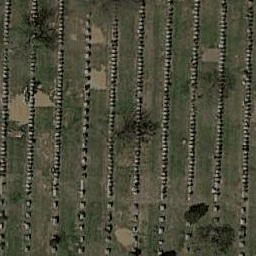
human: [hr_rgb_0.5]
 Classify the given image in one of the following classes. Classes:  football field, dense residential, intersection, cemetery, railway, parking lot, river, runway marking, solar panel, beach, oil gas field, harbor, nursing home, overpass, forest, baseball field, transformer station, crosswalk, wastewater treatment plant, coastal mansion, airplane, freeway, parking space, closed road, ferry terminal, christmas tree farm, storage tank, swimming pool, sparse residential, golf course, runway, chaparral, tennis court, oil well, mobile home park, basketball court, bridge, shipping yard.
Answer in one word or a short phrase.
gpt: cemetery